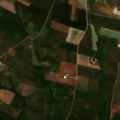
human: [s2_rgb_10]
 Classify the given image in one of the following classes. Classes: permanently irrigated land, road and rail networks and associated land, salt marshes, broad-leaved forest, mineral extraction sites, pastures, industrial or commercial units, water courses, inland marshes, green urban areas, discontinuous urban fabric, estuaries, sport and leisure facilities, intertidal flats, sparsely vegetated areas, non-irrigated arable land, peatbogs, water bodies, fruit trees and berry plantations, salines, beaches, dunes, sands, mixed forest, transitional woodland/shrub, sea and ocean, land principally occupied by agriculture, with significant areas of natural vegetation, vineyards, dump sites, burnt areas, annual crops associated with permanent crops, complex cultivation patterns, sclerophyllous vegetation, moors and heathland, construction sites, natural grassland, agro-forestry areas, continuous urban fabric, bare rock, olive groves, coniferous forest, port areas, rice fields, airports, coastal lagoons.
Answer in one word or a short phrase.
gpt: non-irrigated arable land, olive groves, agro-forestry areas